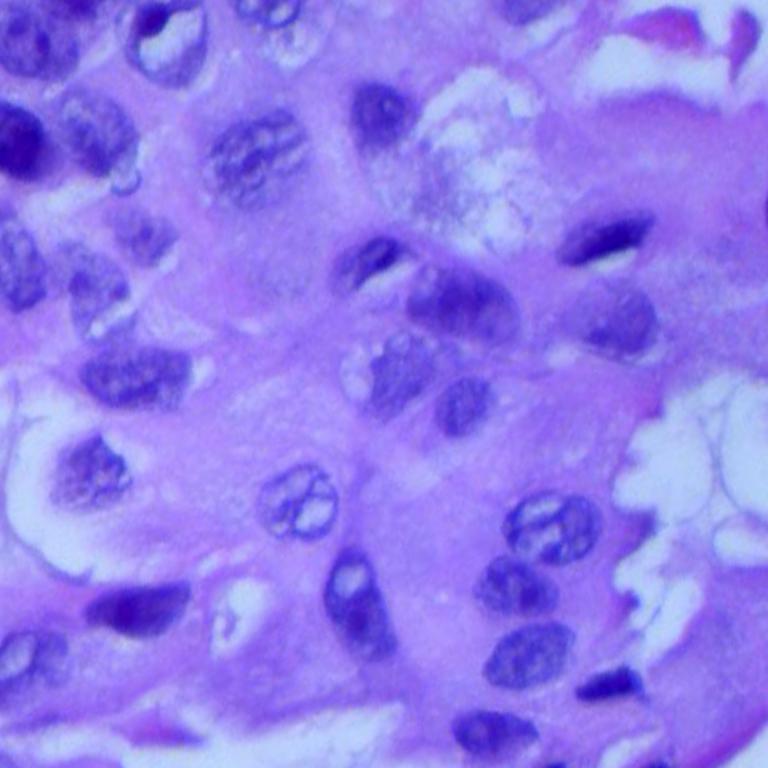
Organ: lung
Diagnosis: adenocarcinomas